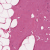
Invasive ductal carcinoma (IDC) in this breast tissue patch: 0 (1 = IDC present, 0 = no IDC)